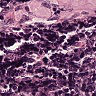
Metastatic tissue present: no